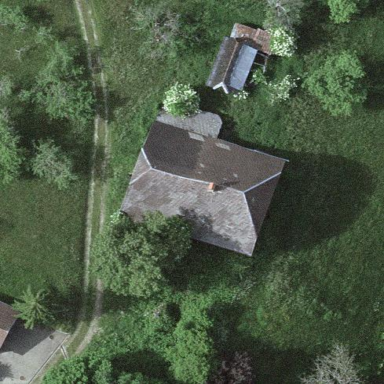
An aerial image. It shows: Farm building.